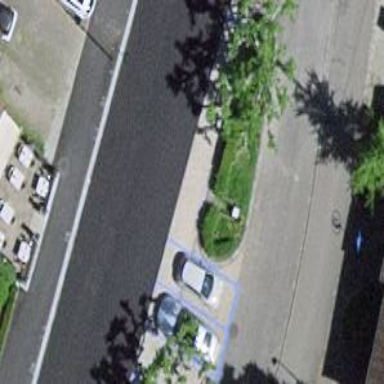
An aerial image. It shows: Parking available on the street side with parallel orientation.